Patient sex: F
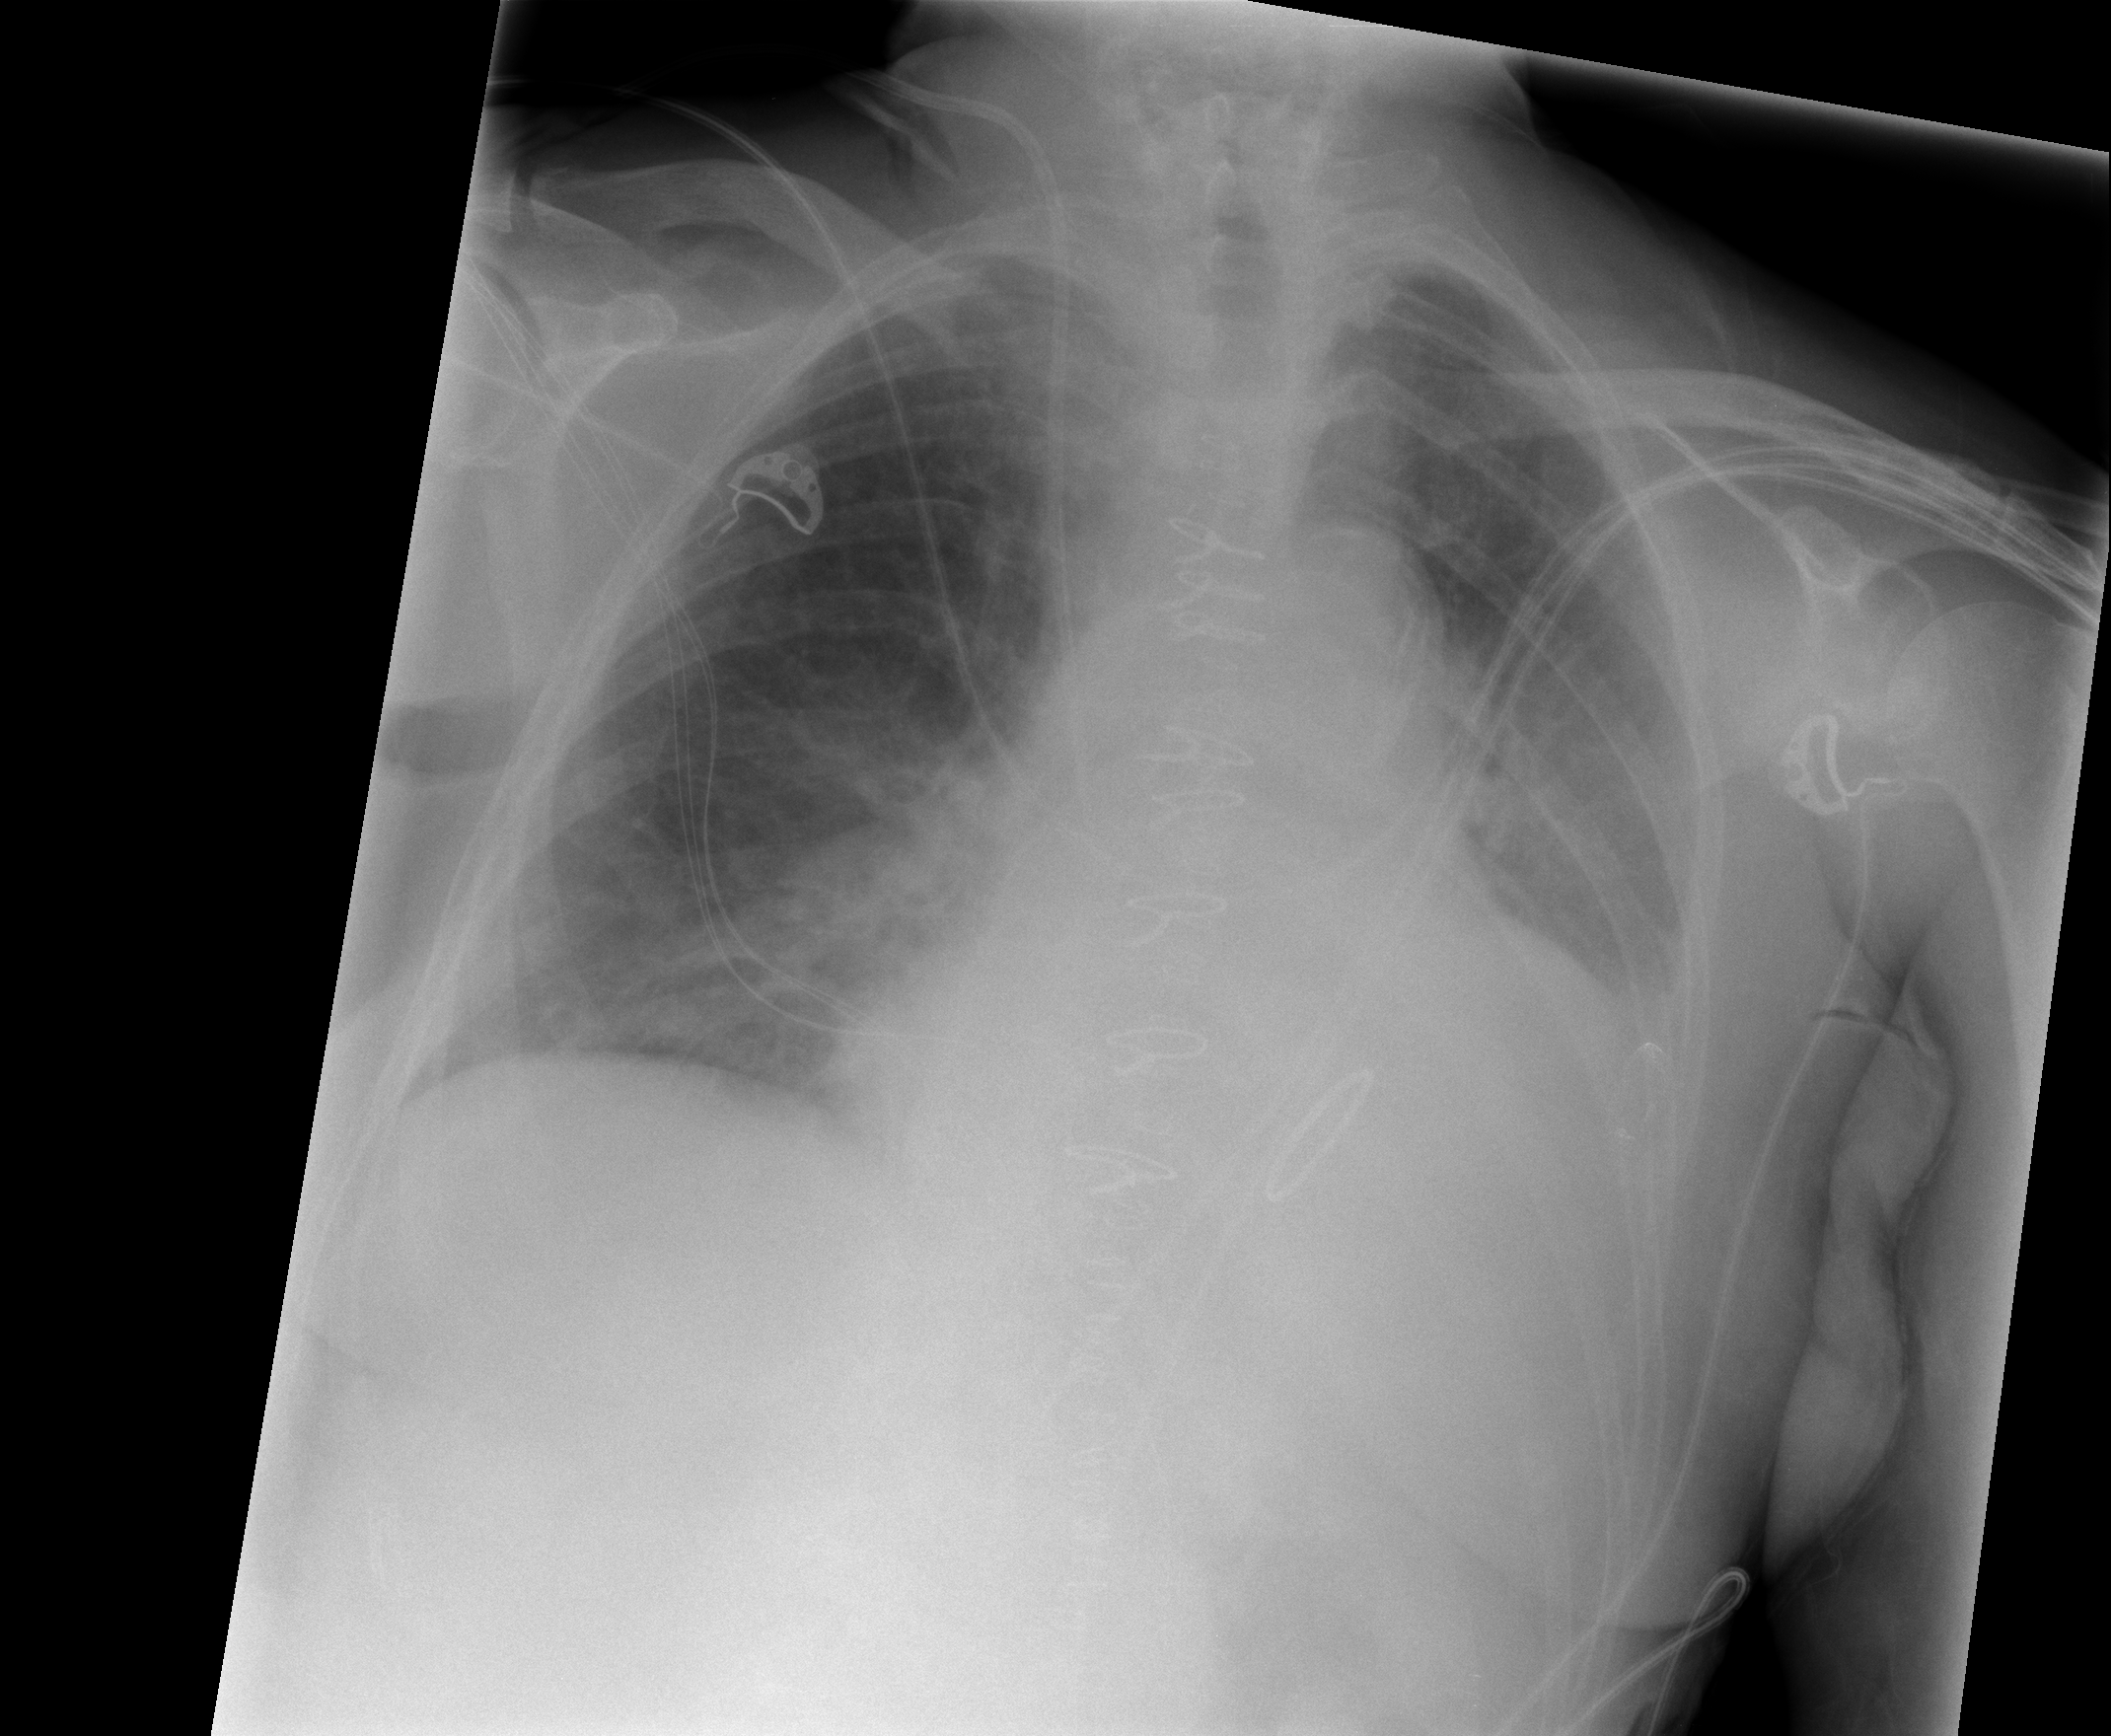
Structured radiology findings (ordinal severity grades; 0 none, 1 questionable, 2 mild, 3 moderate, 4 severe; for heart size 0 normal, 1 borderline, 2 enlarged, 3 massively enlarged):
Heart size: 2
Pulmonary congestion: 0
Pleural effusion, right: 0
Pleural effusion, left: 3
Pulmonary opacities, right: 0
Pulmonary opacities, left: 0
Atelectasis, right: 2
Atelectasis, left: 2